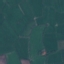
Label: Pasture